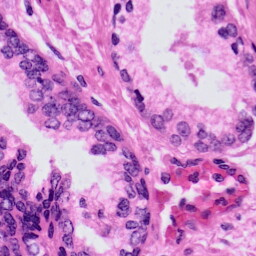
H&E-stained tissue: Prostate